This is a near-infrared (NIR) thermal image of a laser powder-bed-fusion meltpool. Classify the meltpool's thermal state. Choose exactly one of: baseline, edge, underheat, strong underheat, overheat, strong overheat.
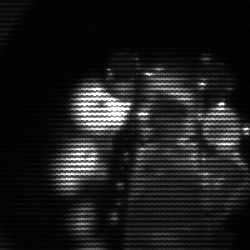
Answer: baseline